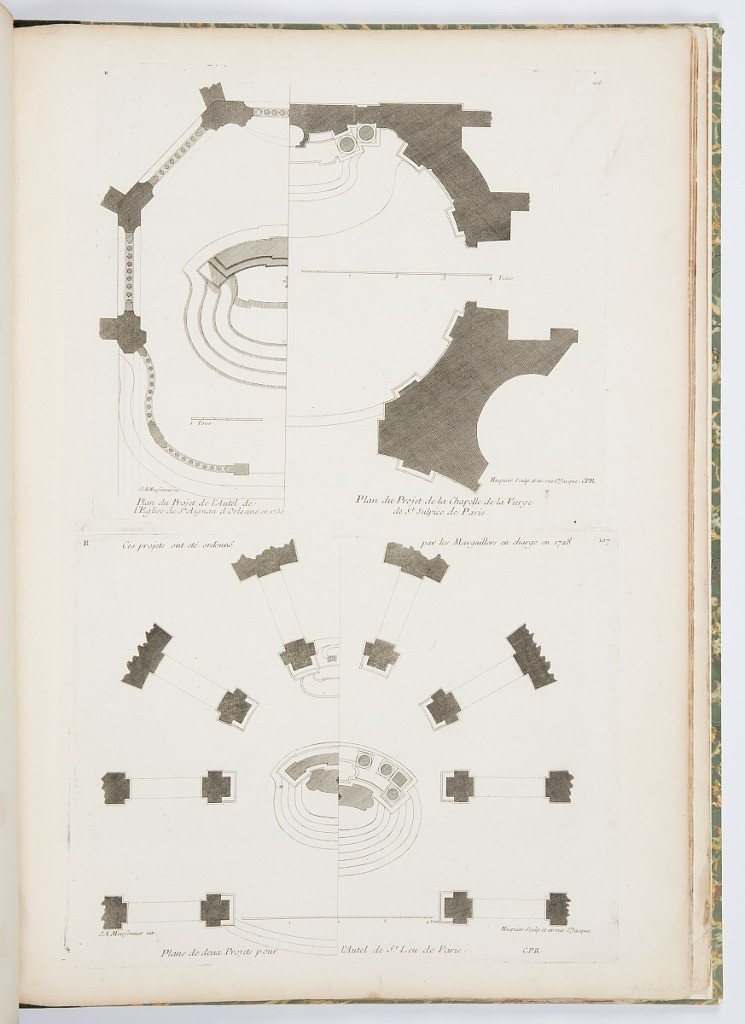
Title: Plan du Projet de l'Autel de l'Eglise de St. Aignan d'Orleans en 1730 (Plan of Design for the Altar of the Church of St. Aignan of Orleans in 1730), plate 106, in Oeuvres de Juste-Aurèle Meissonnier (Works by Juste-Aurèle Meissonnier)
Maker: Juste-Aurèle Meissonnier, French, b. Italy, 1695–1750
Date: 1748
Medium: Engraving on white laid paper
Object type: Print
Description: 1921-6-212-64-a: Plan of altar with stairs and scales.50;     1921-6-212-64-b: Plan of designs for altars.50